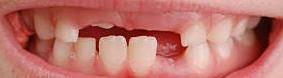
Condition: hypodontia